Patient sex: M
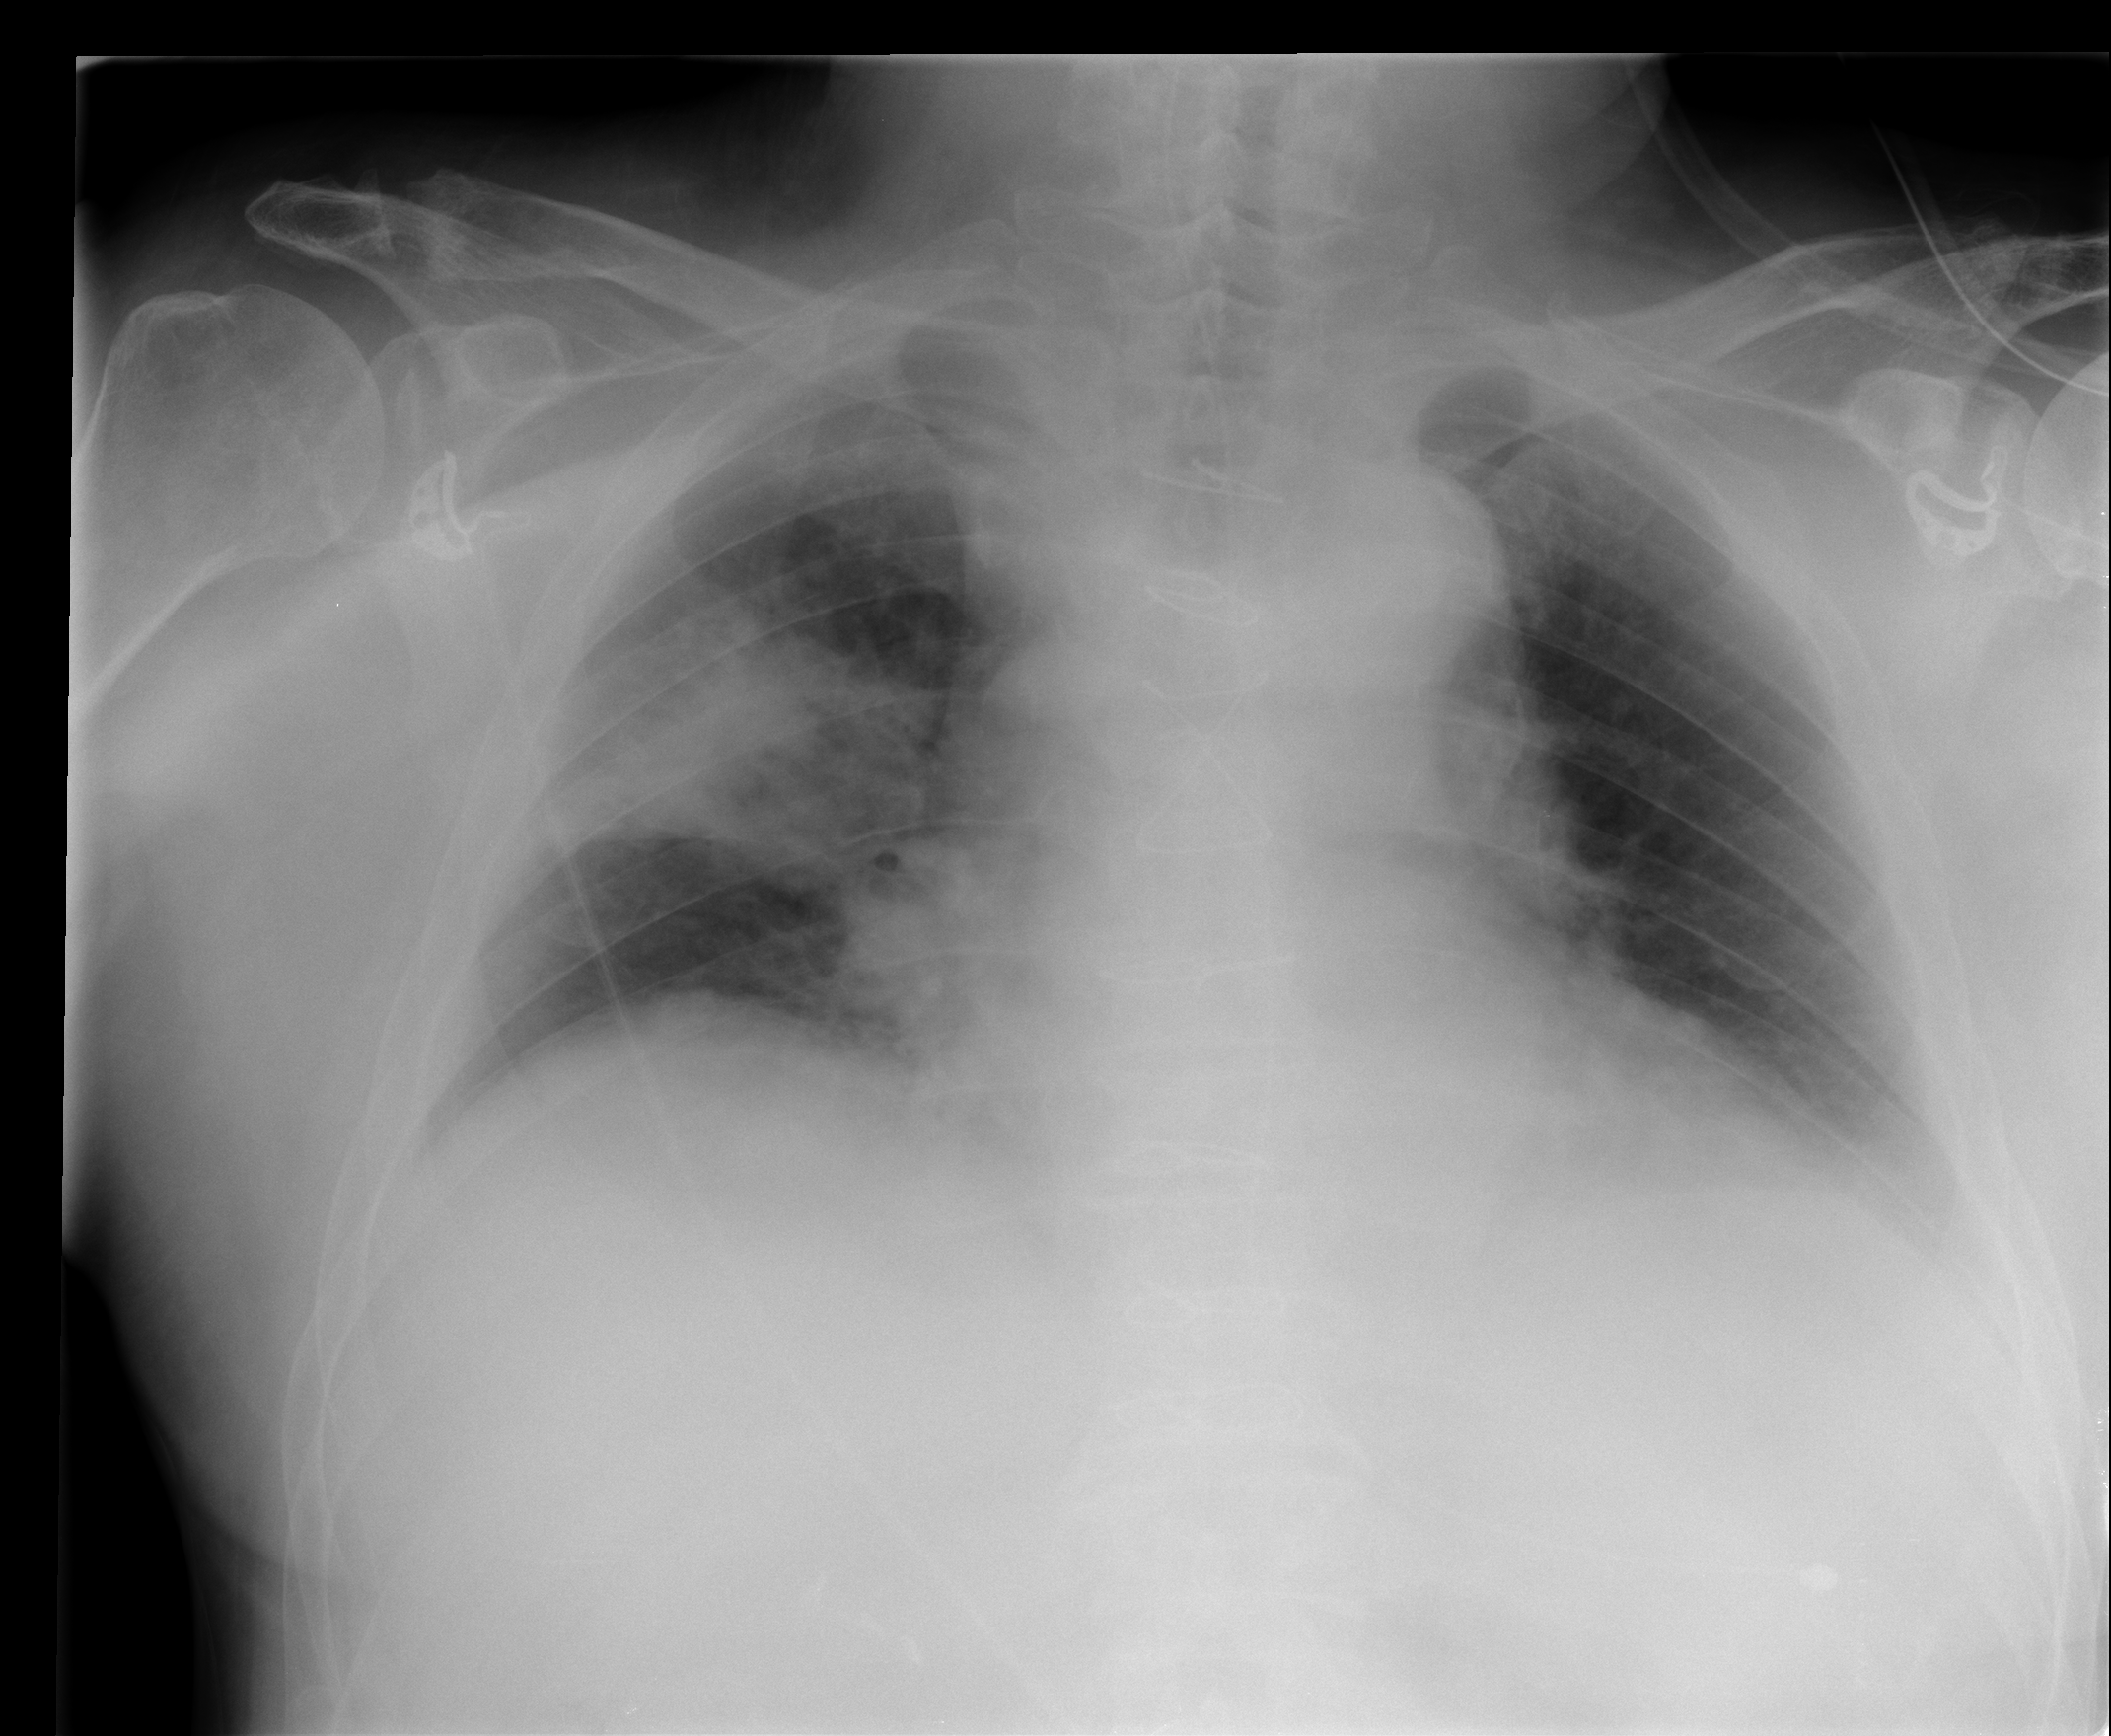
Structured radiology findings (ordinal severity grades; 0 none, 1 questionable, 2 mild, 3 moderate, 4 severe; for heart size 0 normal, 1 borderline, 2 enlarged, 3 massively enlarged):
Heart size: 0
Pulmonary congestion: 0
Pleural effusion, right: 0
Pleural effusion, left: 0
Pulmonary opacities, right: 4
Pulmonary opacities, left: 0
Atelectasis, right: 2
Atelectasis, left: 0